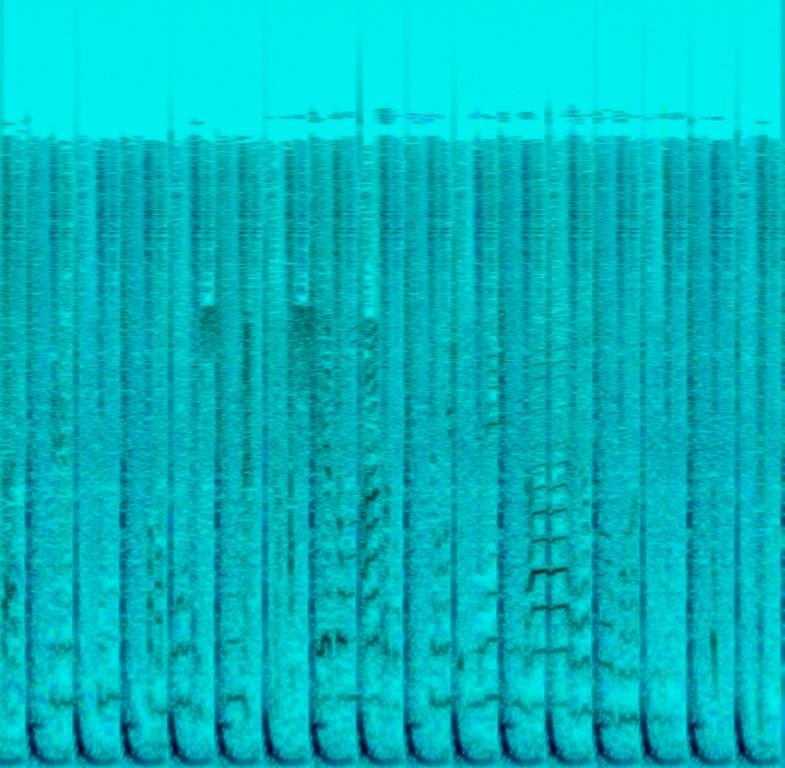
This song contains digital drums playing a four on the floor rhythm with a strong kick on every beat. A male voice is singing at a higher pitch. This song may be playing in a techno club.